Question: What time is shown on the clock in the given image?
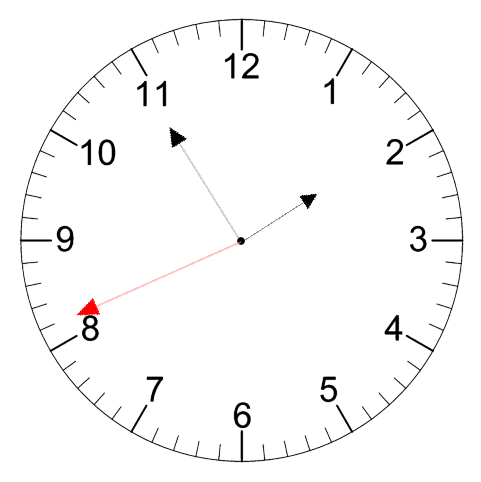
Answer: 01:54:41